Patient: sex M, age 61
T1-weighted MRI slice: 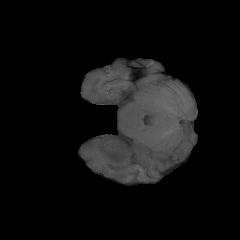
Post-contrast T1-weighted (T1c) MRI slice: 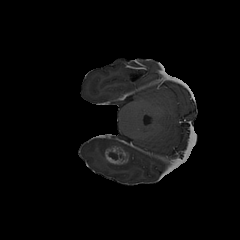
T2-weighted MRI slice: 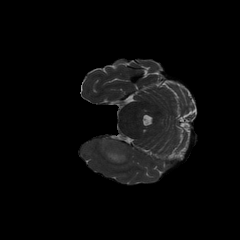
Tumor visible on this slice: yes
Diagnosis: Glioblastoma, IDH-wildtype
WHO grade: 4